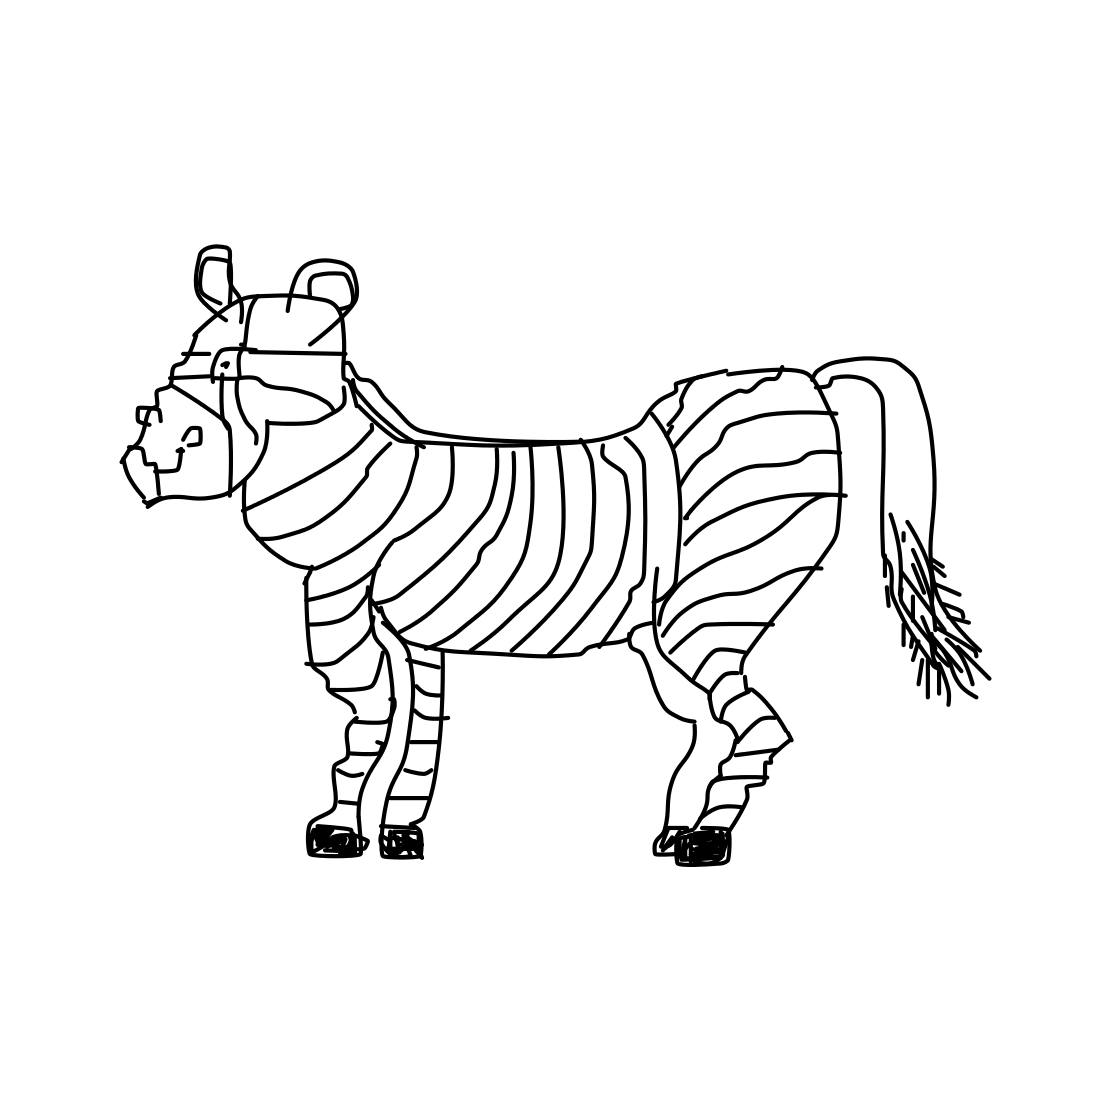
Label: zebra